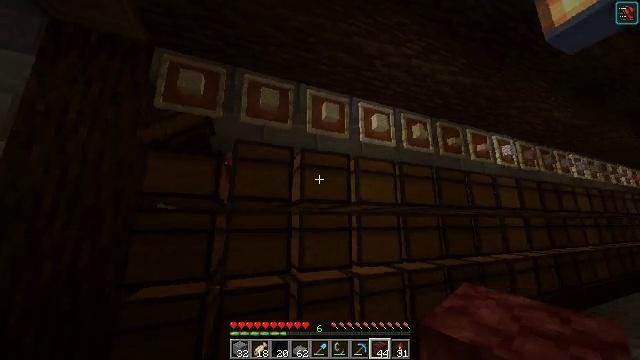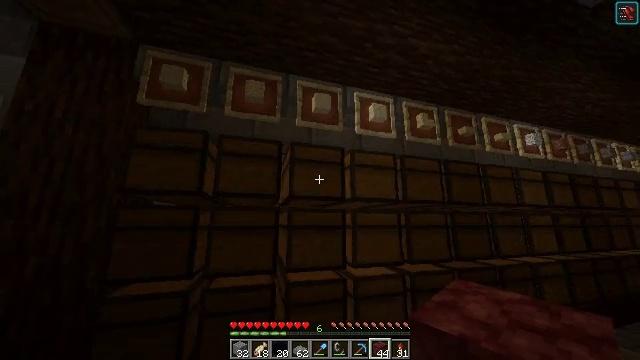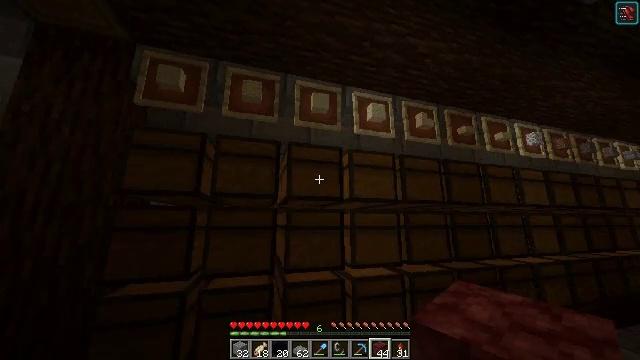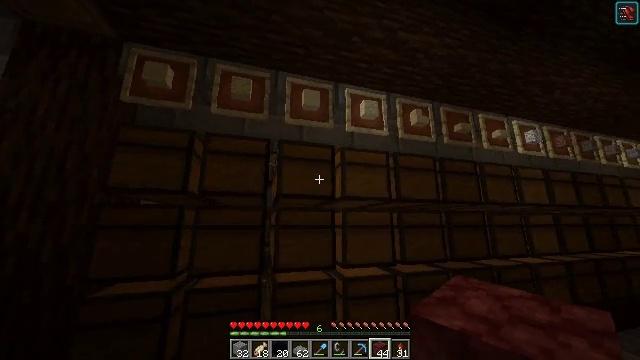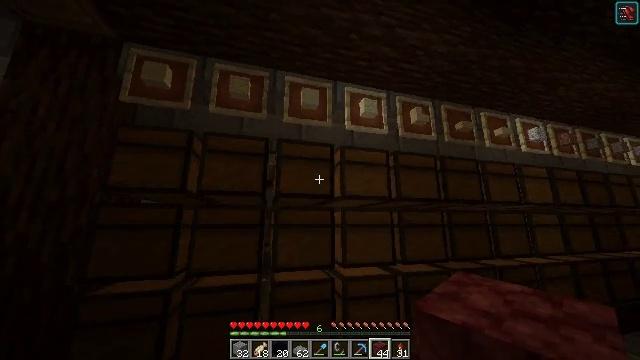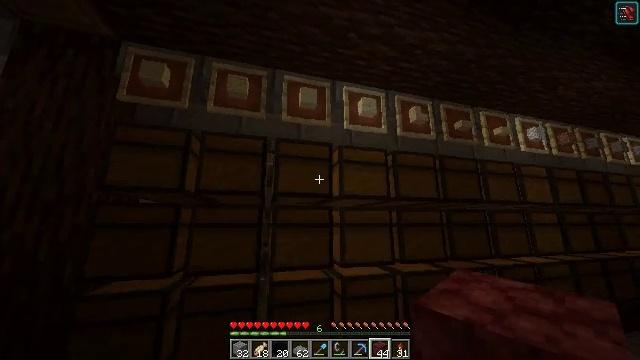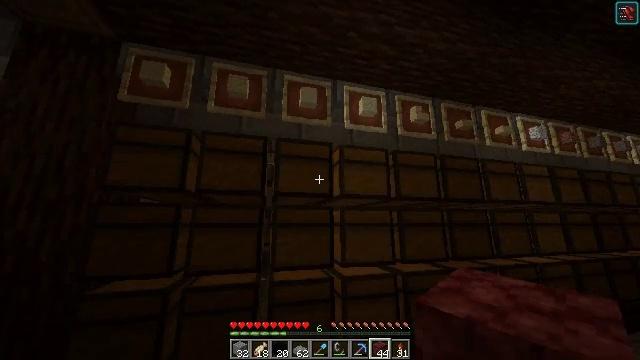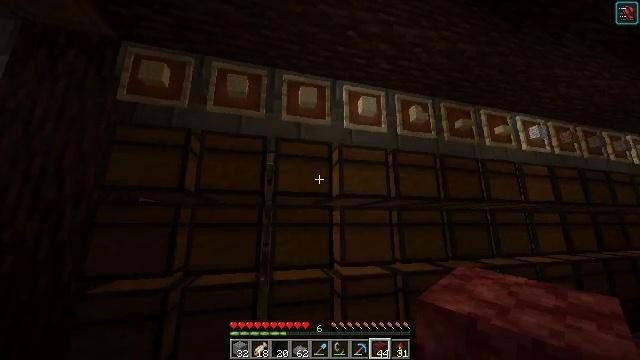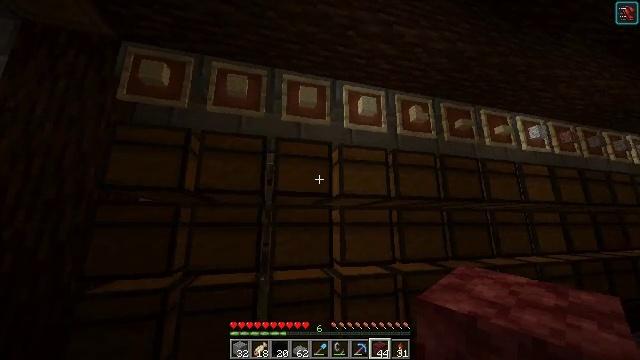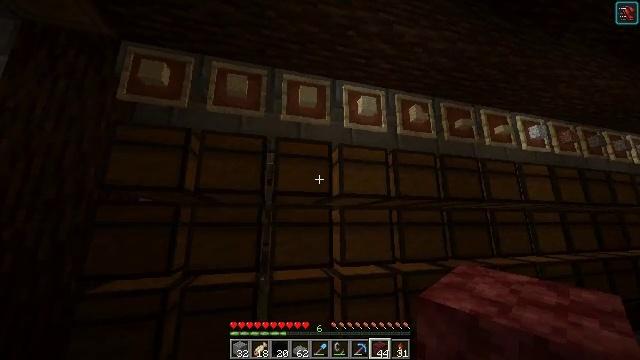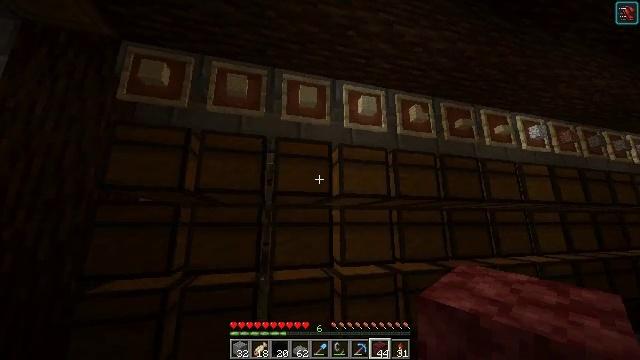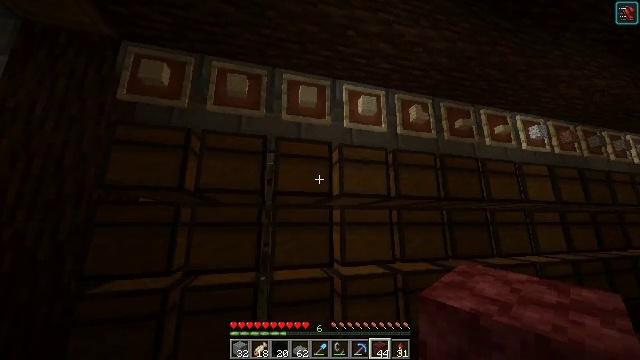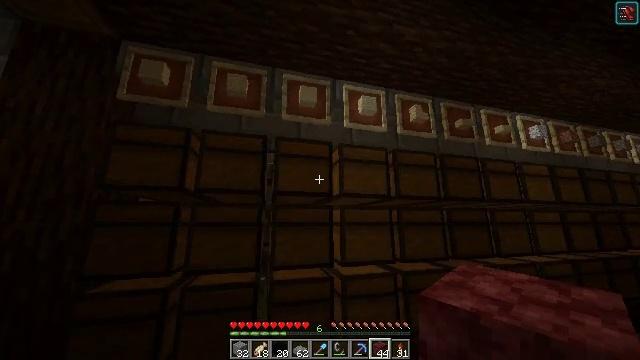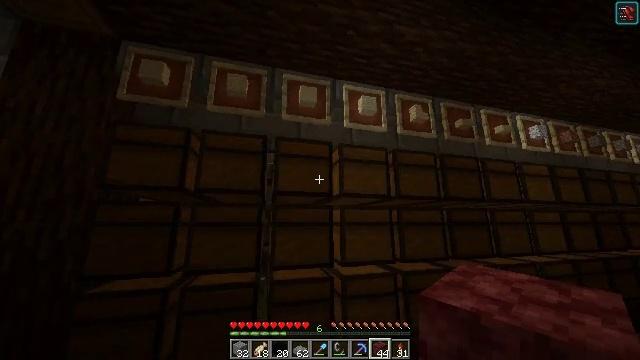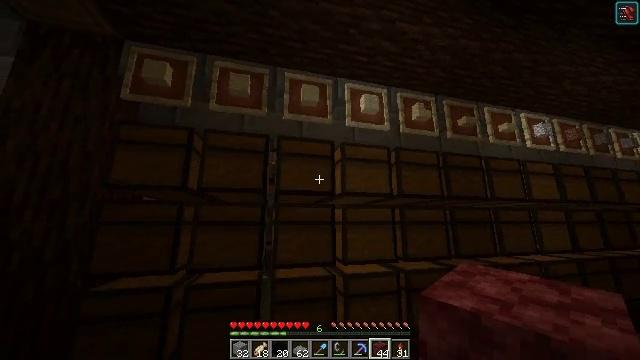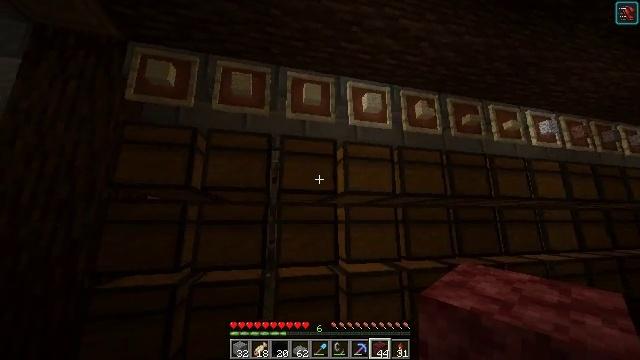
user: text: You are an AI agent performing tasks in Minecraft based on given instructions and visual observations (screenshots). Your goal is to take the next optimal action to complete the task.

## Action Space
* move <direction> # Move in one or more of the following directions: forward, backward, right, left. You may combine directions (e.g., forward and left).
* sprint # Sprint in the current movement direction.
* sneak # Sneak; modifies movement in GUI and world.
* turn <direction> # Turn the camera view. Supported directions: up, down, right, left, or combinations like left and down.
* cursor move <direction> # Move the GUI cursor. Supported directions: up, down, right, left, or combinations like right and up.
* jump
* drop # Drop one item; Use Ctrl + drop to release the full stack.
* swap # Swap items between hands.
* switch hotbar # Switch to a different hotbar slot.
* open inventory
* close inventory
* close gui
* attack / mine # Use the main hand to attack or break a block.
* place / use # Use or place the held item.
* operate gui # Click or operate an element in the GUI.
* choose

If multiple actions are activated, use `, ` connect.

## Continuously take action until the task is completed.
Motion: motion action
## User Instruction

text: Interact with the crafting table to create white concrete powder.
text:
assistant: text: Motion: move right, turn left
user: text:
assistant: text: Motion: no_op
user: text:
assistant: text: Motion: no_op
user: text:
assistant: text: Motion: no_op
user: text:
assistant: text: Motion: no_op
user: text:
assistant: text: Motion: no_op
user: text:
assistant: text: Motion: no_op
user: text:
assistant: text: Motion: no_op
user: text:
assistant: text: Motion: no_op
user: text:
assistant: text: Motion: no_op
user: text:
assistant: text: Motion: no_op
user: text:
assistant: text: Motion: no_op
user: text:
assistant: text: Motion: no_op
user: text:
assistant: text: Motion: no_op
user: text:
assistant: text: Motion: no_op
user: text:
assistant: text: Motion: no_op
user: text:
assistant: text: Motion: turn right
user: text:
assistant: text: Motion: turn right and down
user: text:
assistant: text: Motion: move forward and move right, turn right and down
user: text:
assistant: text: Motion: move forward and move right, turn right and down
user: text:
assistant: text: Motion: move forward and move right
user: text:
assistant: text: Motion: move forward and move right
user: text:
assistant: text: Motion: move forward and move right, turn left
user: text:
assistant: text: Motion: move forward and move right
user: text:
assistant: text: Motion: move forward and move right
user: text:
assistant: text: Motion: move forward and move right
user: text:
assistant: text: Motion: move forward and move right
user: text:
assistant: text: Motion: move forward and move right
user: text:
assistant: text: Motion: move forward and move right
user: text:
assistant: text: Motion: move forward